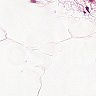
Metastatic tissue present: no